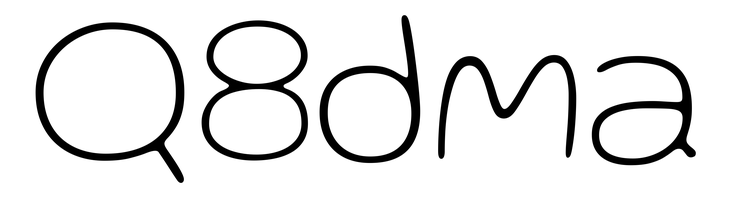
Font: Gluten_Thin